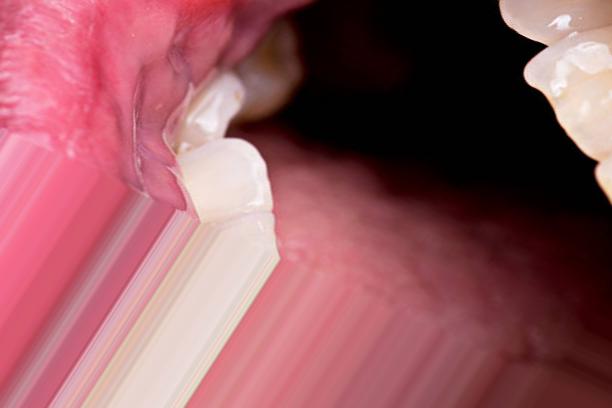
Condition: Mouth Ulcer